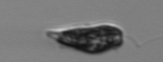
Label: Euglena